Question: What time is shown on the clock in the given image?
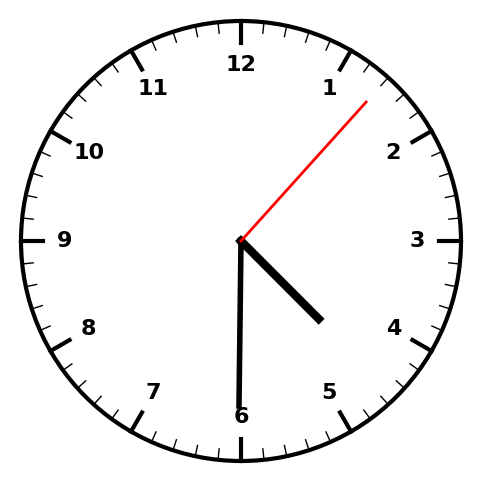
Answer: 04:30:07